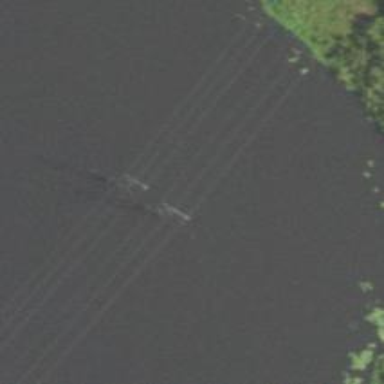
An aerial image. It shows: H-frame designed tower for power lines.